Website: home-depot
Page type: customer-info-address
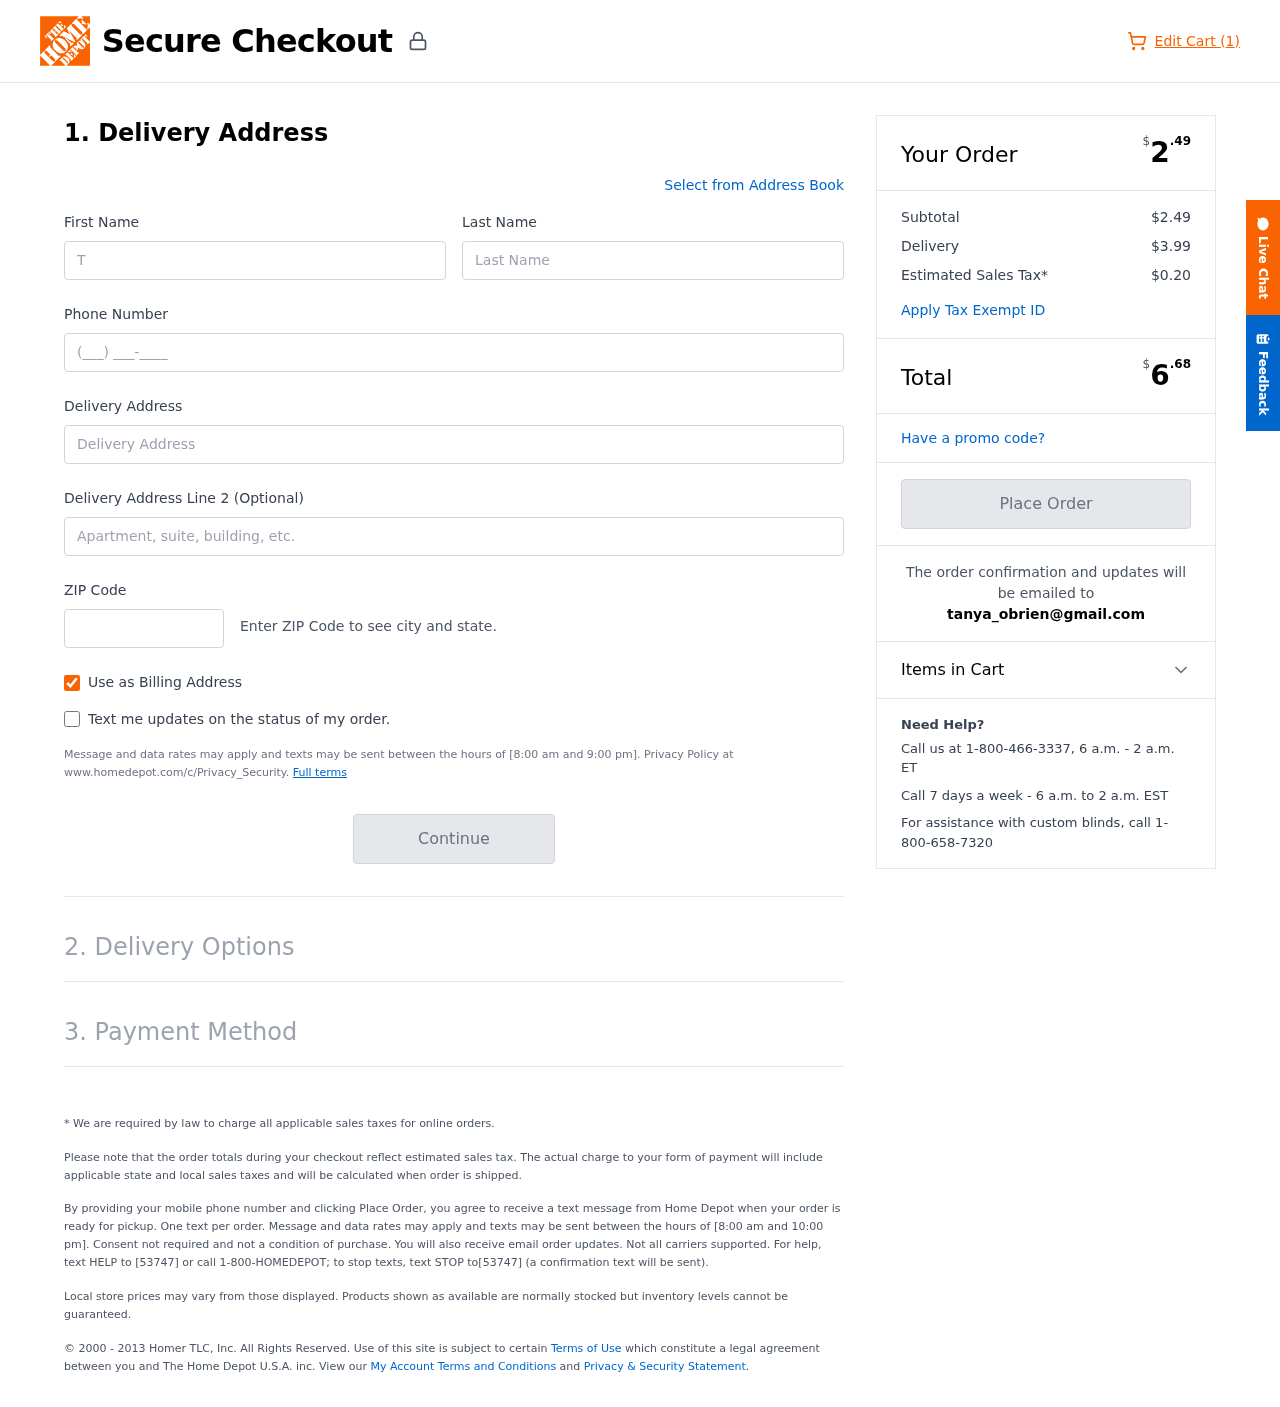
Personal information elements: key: PII_EMAIL
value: tanya_obrien@gmail.com
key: PII_FIRSTNAME
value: Tanya
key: PII_LASTNAME
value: Obrien
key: PII_PHONE
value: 4702035441
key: PII_POSTCODE
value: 20167
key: PII_STREET
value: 4932 Gregory Terrace
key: PII_STREET2
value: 121 Mccoy Branch
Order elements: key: ORDER_NUM_ITEMS
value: Edit Cart (1)
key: ORDER_SUBTOTAL_HEADER
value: $2.49
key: ORDER_SUBTOTAL
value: $2.49
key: ORDER_SHIPPING_COST
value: $3.99
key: ORDER_TAX
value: $0.20
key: ORDER_TOTAL2
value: $6.68